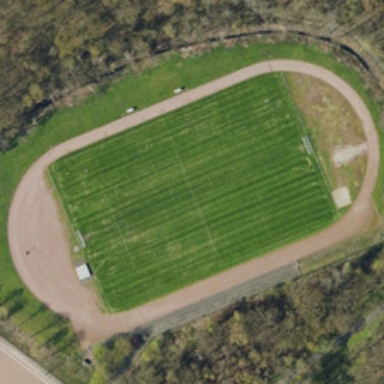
There are many lawns in the playground .